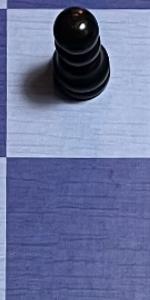
Label: Empty